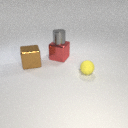
large red metal cube to the right of large brown metal cube